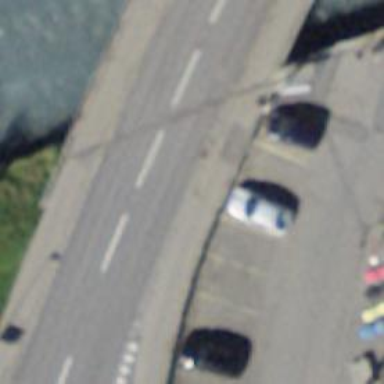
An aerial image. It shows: Asphalt road on secondary bridge.